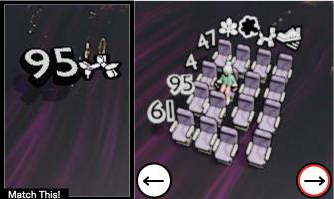
Task: seats
Answer: no